Aerial crown-view tile of a tropical tree (Barro Colorado Island, Panama), acquired 20241112:
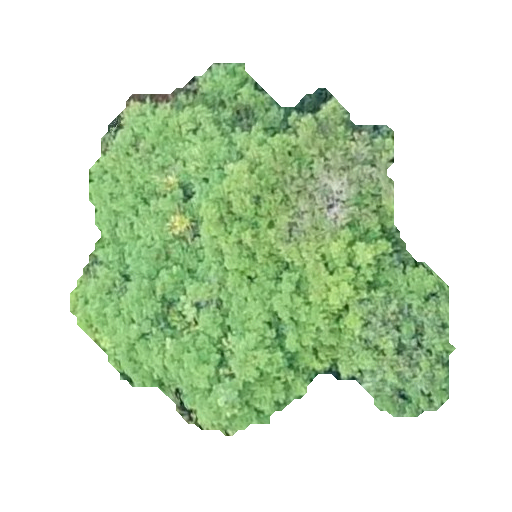
Species: Ocotea leptobotra
GBIF accepted scientific name: Ocotea leptobotra
Crown area: 153.316 m²